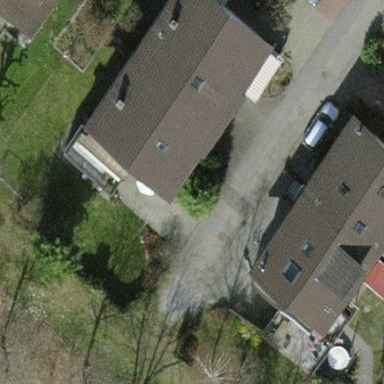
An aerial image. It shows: Semi-detached house.